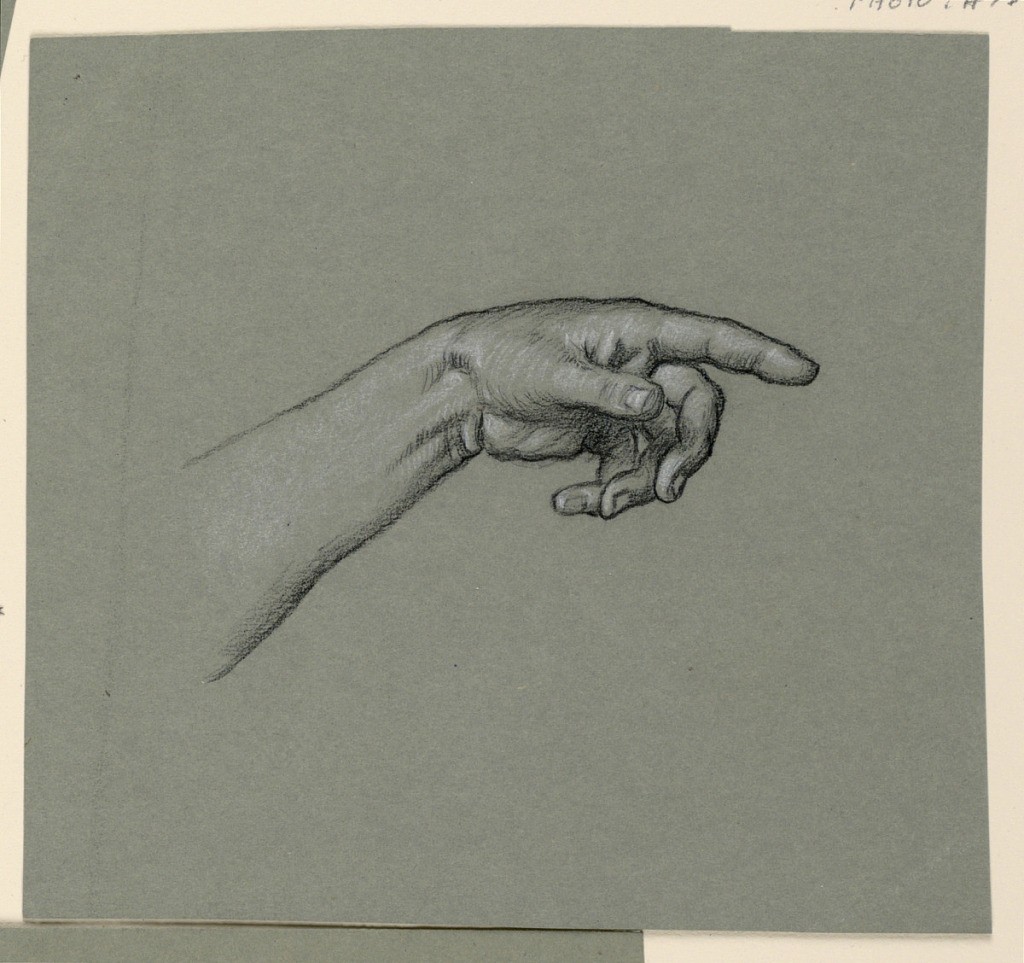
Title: pointing left hand and wrist
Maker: Elihu Vedder, American, 1836 – 1923
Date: ca. 1890
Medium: black crayon, white chalk on blue-gray paper
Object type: Drawing
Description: pointing left hand and wrist